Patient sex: M
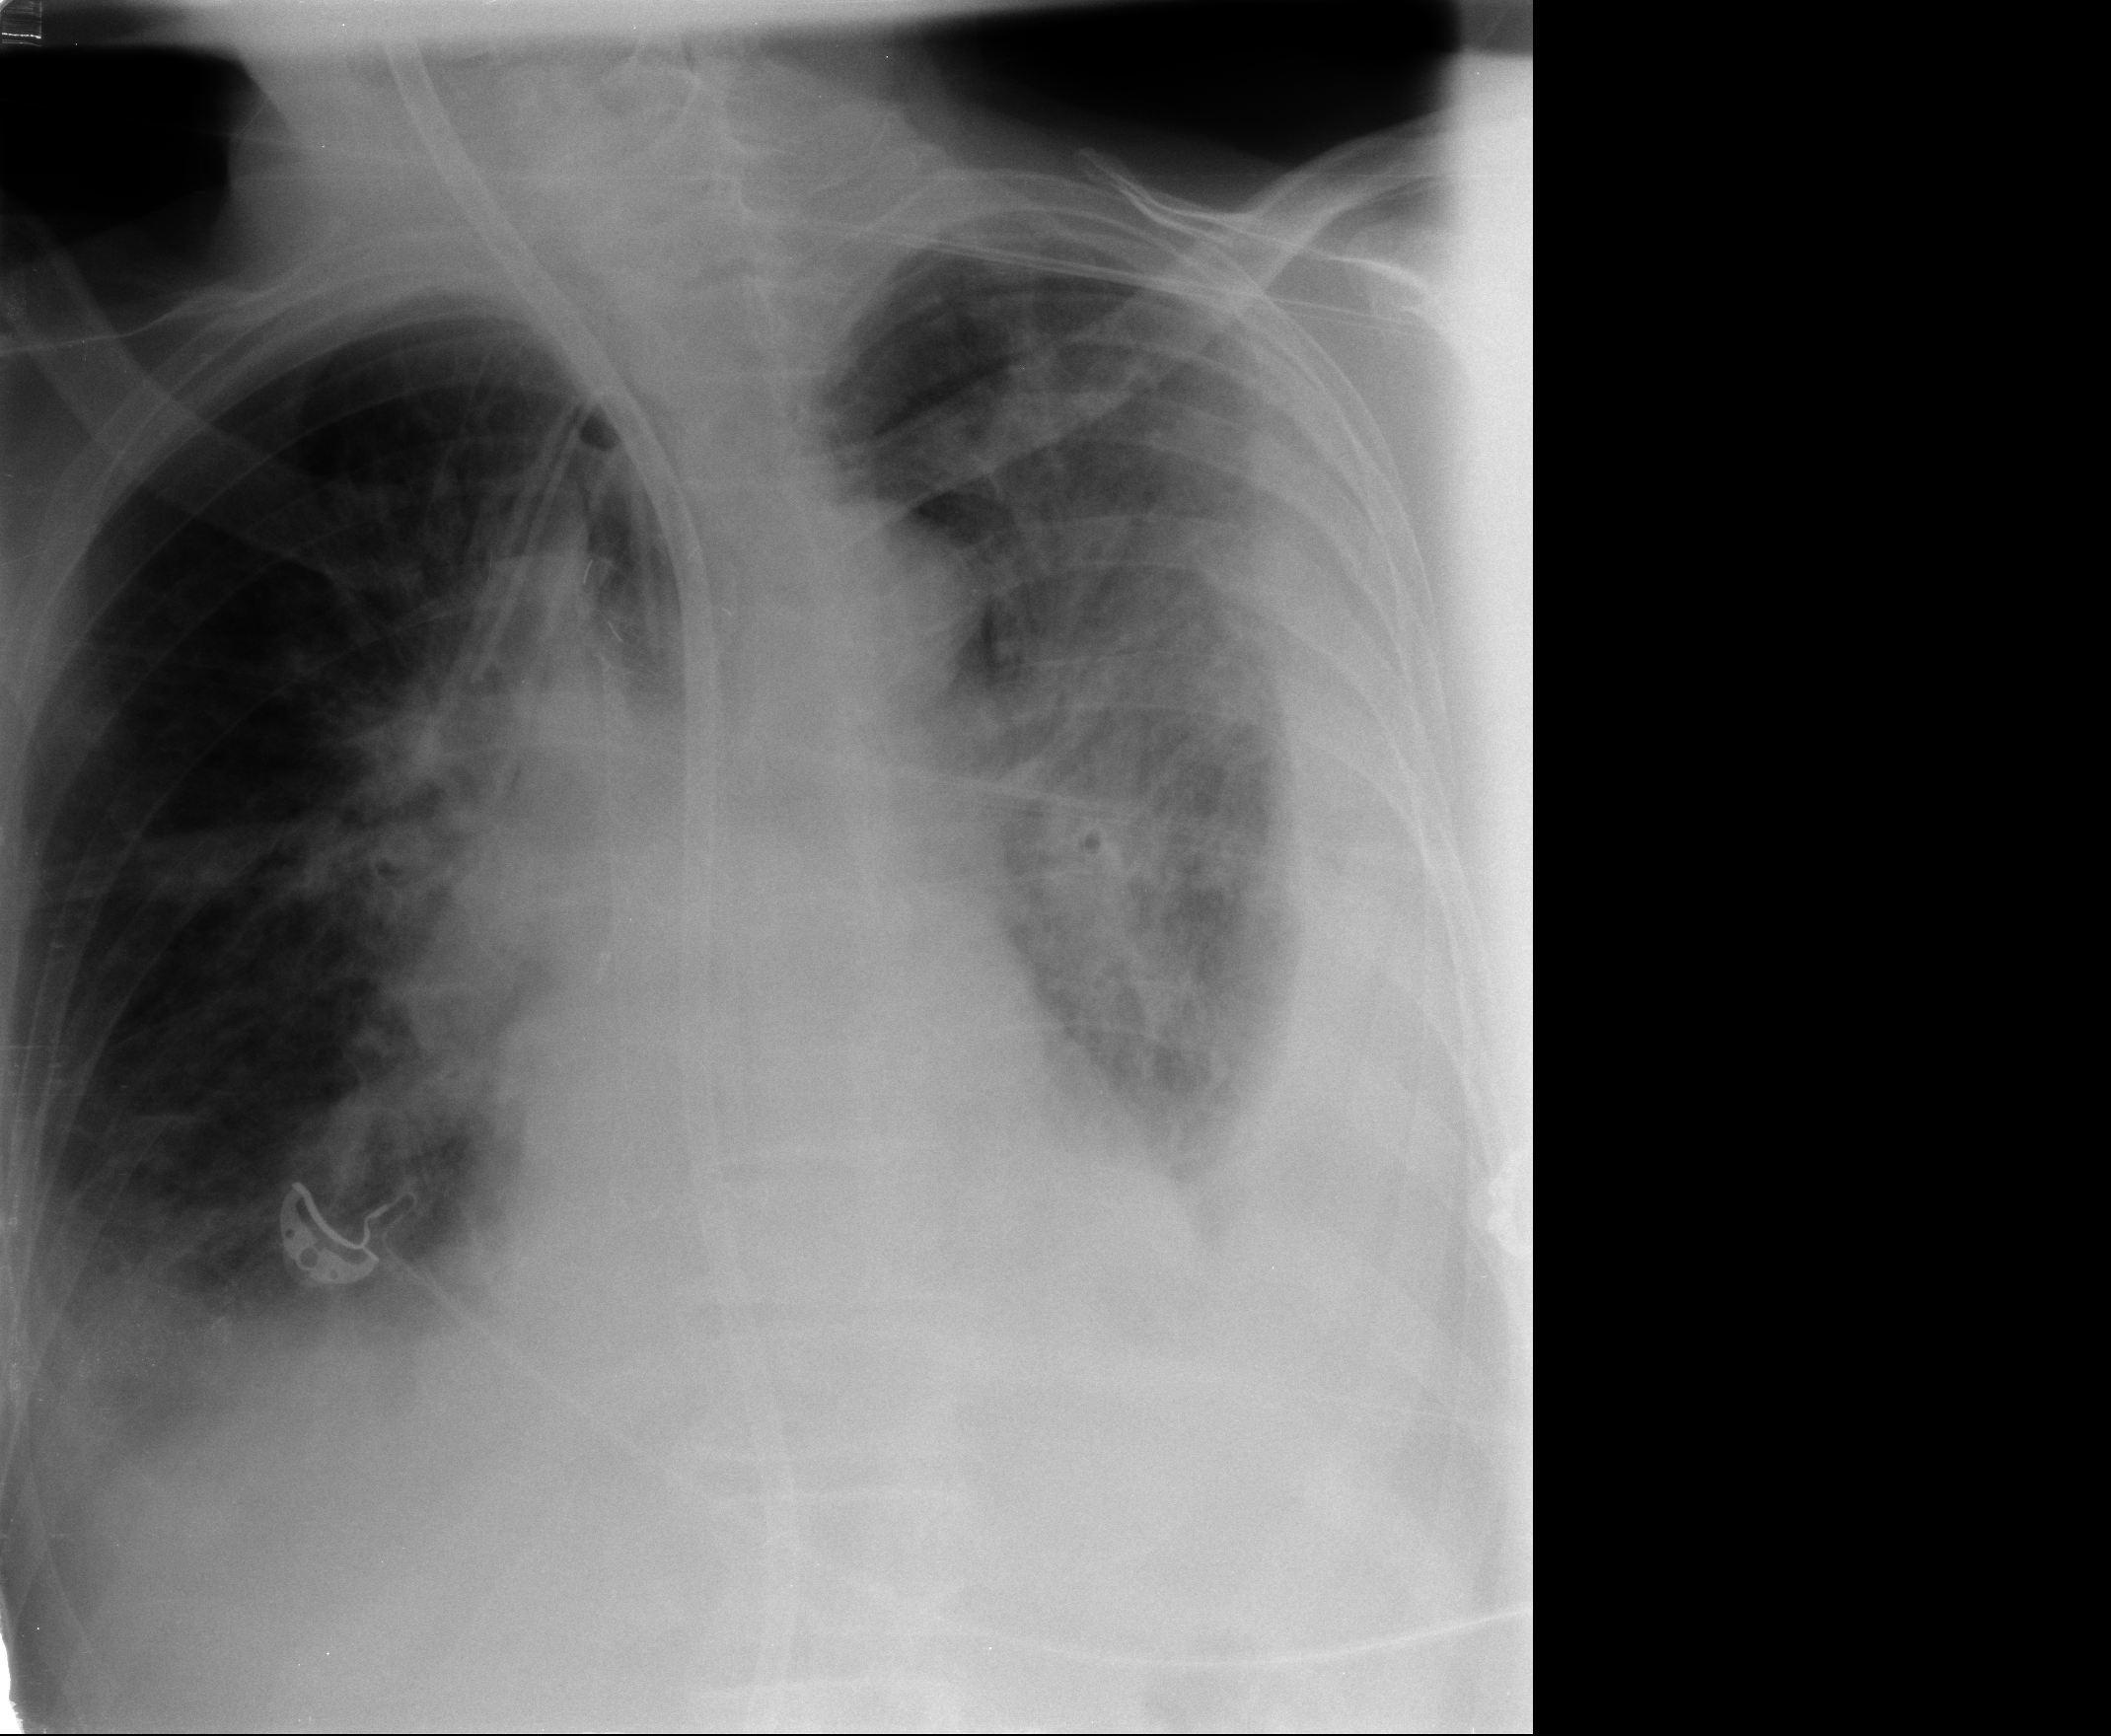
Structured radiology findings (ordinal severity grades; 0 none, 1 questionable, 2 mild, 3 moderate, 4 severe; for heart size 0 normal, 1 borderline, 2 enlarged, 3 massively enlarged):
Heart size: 2
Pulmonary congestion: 2
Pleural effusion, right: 1
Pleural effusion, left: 3
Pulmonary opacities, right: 2
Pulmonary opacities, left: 3
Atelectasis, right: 2
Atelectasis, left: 3